Interaction volume radius: 10 \u00c5
Interaction volume height: 25 \u00c5
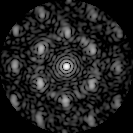
Disorder parameter: 0.5253